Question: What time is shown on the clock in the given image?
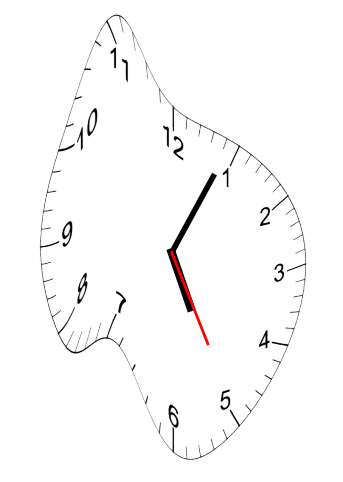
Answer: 05:04:25